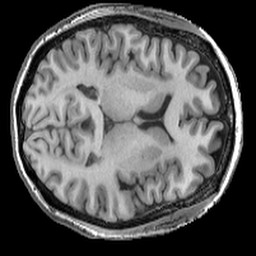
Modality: T1w
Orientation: axial
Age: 47
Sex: female
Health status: ill
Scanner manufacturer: ge
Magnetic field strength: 3 T
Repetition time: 0.008164 s
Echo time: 0.003184 s